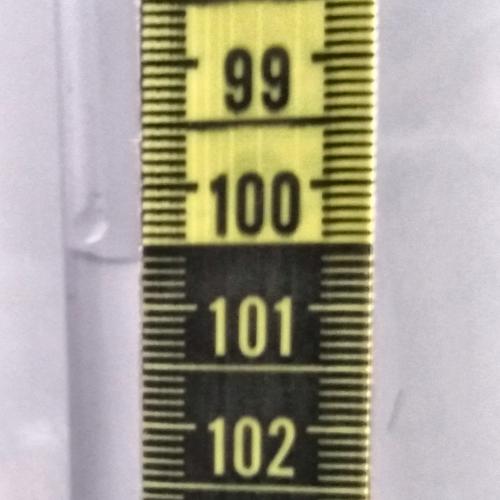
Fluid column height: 100.6 cm